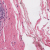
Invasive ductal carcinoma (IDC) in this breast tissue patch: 0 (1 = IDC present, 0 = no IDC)